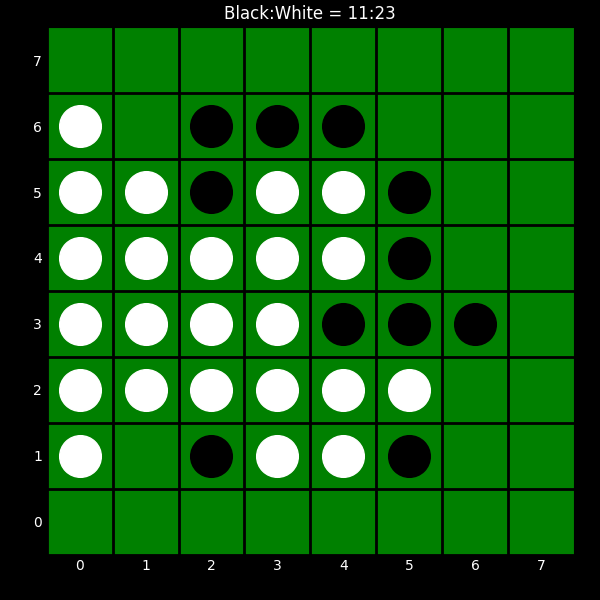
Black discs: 11
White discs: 23